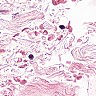
Metastatic tissue present: no